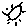
Label: sun